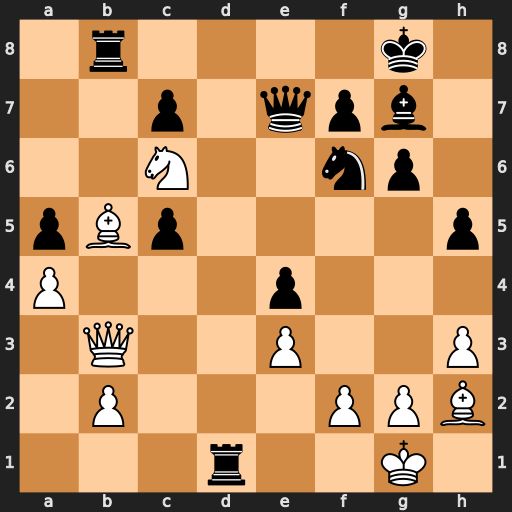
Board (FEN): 1r4k1/2p1qpb1/2N2np1/pBp4p/P3p3/1Q2P2P/1P3PPB/3r2K1
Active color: w
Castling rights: -
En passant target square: -
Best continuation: Qxd1 Qf8 Nxb8